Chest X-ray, PA view. Patient: 54 years old, sex M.
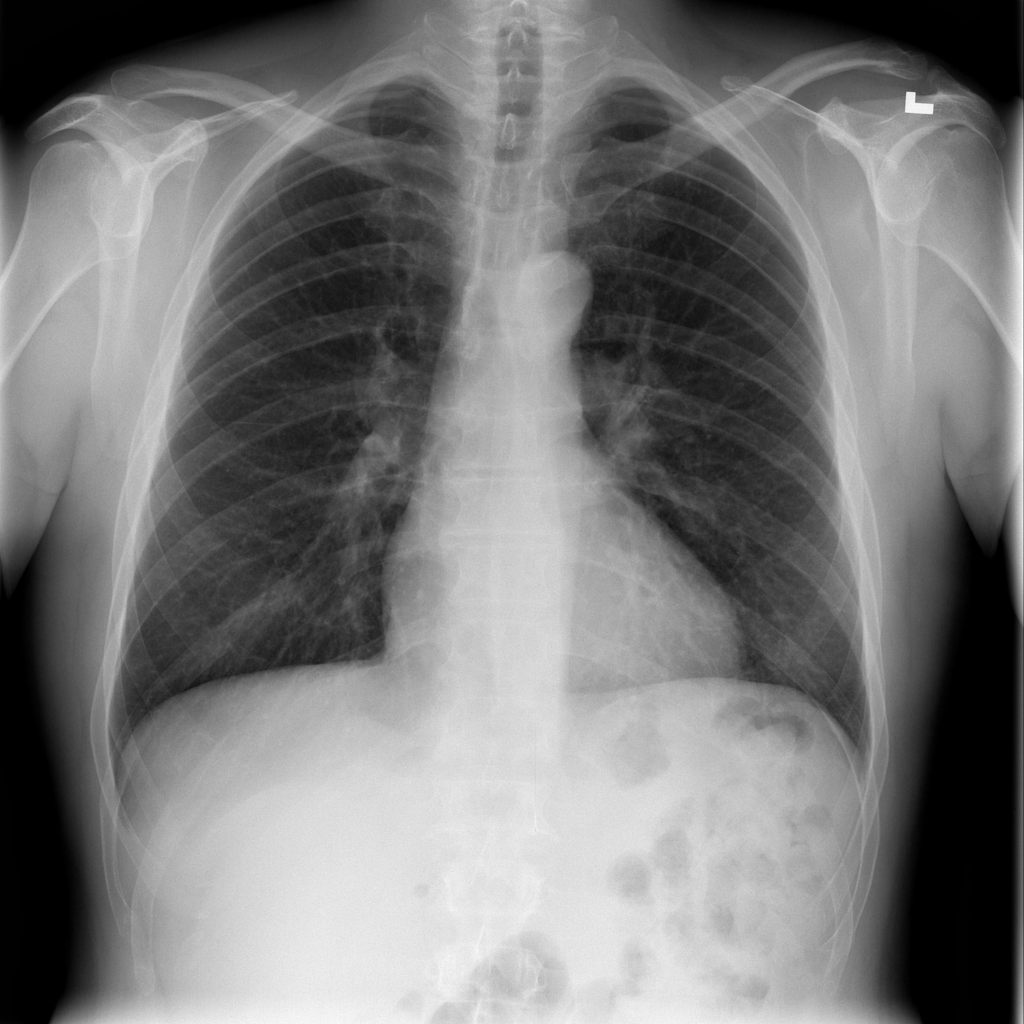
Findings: Infiltration